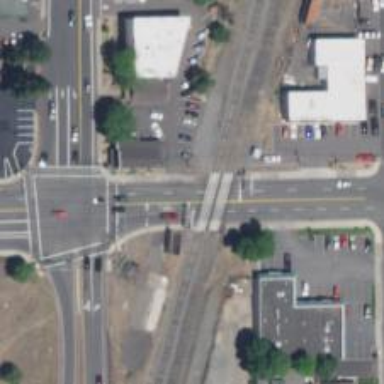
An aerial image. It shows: Level crossing with lights at railway intersection.